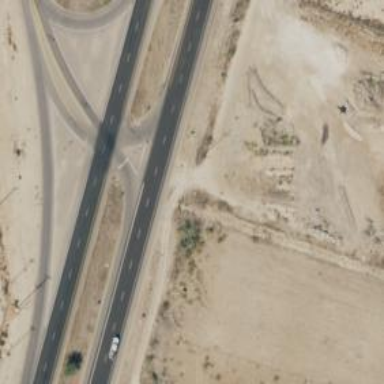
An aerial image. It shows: Primary link highway.